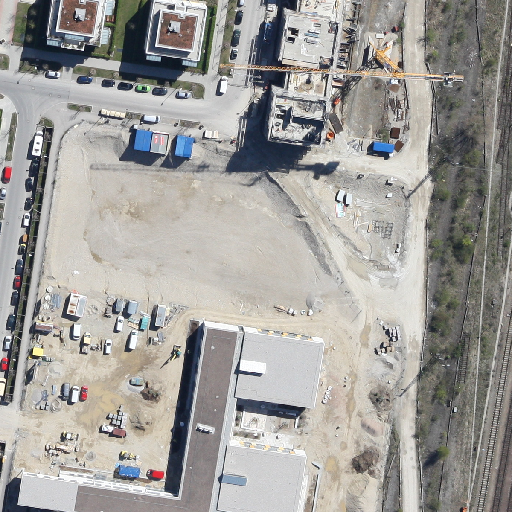
Referring expression: sidewalk